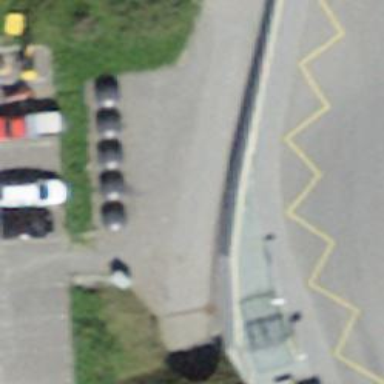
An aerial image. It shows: Recycling container for recycling.